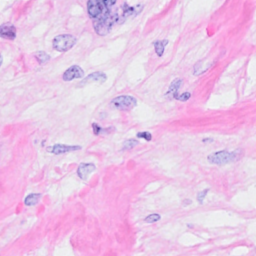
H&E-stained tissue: Breast